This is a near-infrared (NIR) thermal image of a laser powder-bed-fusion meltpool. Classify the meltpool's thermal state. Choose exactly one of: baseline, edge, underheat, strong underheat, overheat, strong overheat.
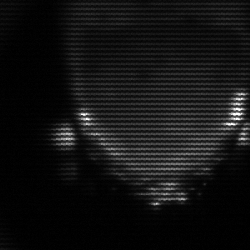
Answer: edge